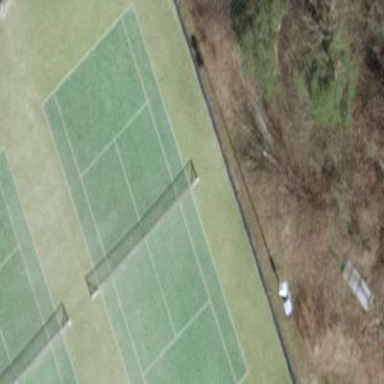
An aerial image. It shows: Tennis court on pitch designated for leisure land.